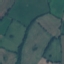
Land use / land cover class: Pasture